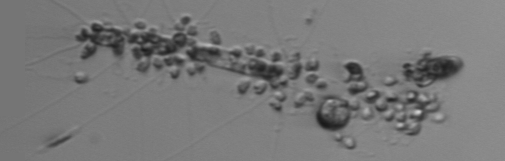
Label: Chaetoceros_didymus_TAG_external_flagellate